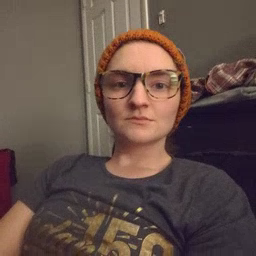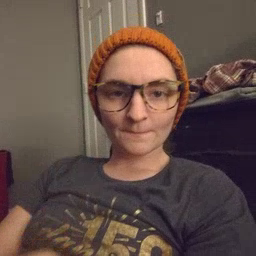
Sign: go